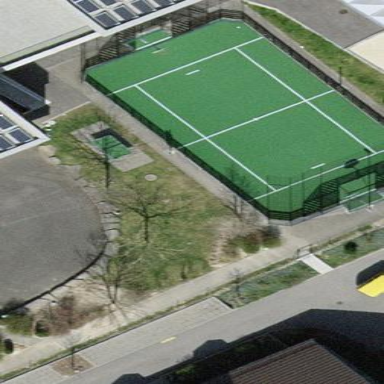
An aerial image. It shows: Tennis court on the leisure land pitch.